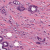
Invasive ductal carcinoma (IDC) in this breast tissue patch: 1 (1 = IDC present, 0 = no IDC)